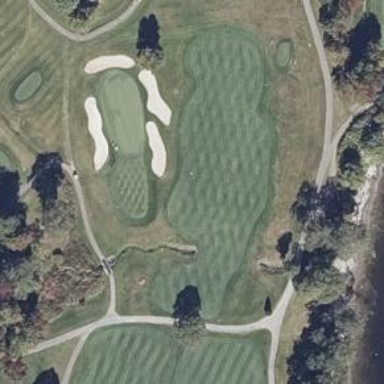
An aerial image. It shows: Grassy area designated as golf fairway.